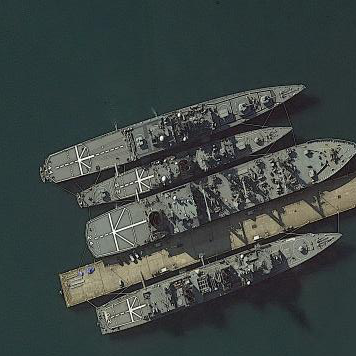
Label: cruiser